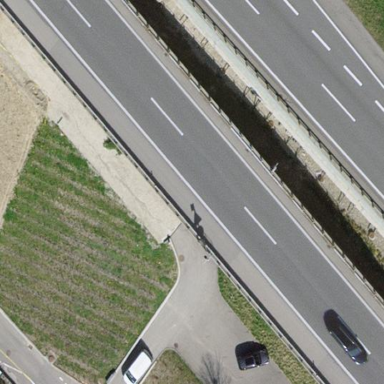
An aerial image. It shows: Man-made bridge.